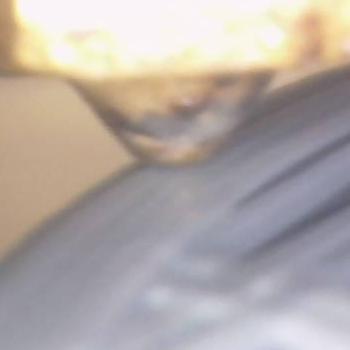
Flow rate: 79%